Question: I have a binary image like shown below. How do I remove the single pixels on the borders of the blobs?

No need to give the full code if you don't want to, you can explain some algorithms or point me to the right direction.
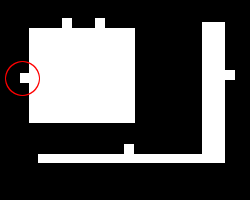
Answer: I managed to solve this problem by using the hit and miss transform as suggested by midtiby. I used the following kernels to detect the top, right, bottom, and left single-pixels.
'''
-1 -1 -1 1 -1 -1 1 1 1 -1 -1 1
-1 1 -1 1 1 -1 -1 1 -1 -1 1 1
1 1 1 1 -1 -1 -1 -1 -1 -1 -1 1
'''
where '-1' represent the background, '1' represent the foreground, and '0' for don't care (not being used in this case).
The result of the four hit and miss transform will be used as the mask to remove the single pixels. Below is the full code in Python/OpenCV:
'''
import numpy as np
import cv2
def hitmiss(src, kernel):
im = src / 255
k1 = (kernel == 1).astype('uint8')
k2 = (kernel == -1).astype('uint8')
e1 = cv2.erode(im, k1, borderType=cv2.BORDER_CONSTANT)
e2 = cv2.erode(1-im, k2, borderType=cv2.BORDER_CONSTANT)
return e1 & e2
if __name__ == "__main__":
im = cv2.imread('blobs.png', cv2.CV_LOAD_IMAGE_GRAYSCALE)
_, im_binary = cv2.threshold(im, 50, 255, cv2.THRESH_BINARY)
kernel = np.array([[-1,-1, 1],
[-1, 1, 1],
[-1,-1, 1]])
im_mask = np.zeros(im_binary.shape, np.uint8)
im_mask |= hitmiss(im_binary, kernel)
im_mask |= hitmiss(im_binary, np.fliplr(kernel))
im_mask |= hitmiss(im_binary, kernel.T)
im_mask |= hitmiss(im_binary, np.flipud(kernel.T))
im_dst = im_binary & ((1 - im_mask) * 255)
cv2.imwrite('dst.png', im_dst)
'''
Given this input image:

The script will produce this output: